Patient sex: F
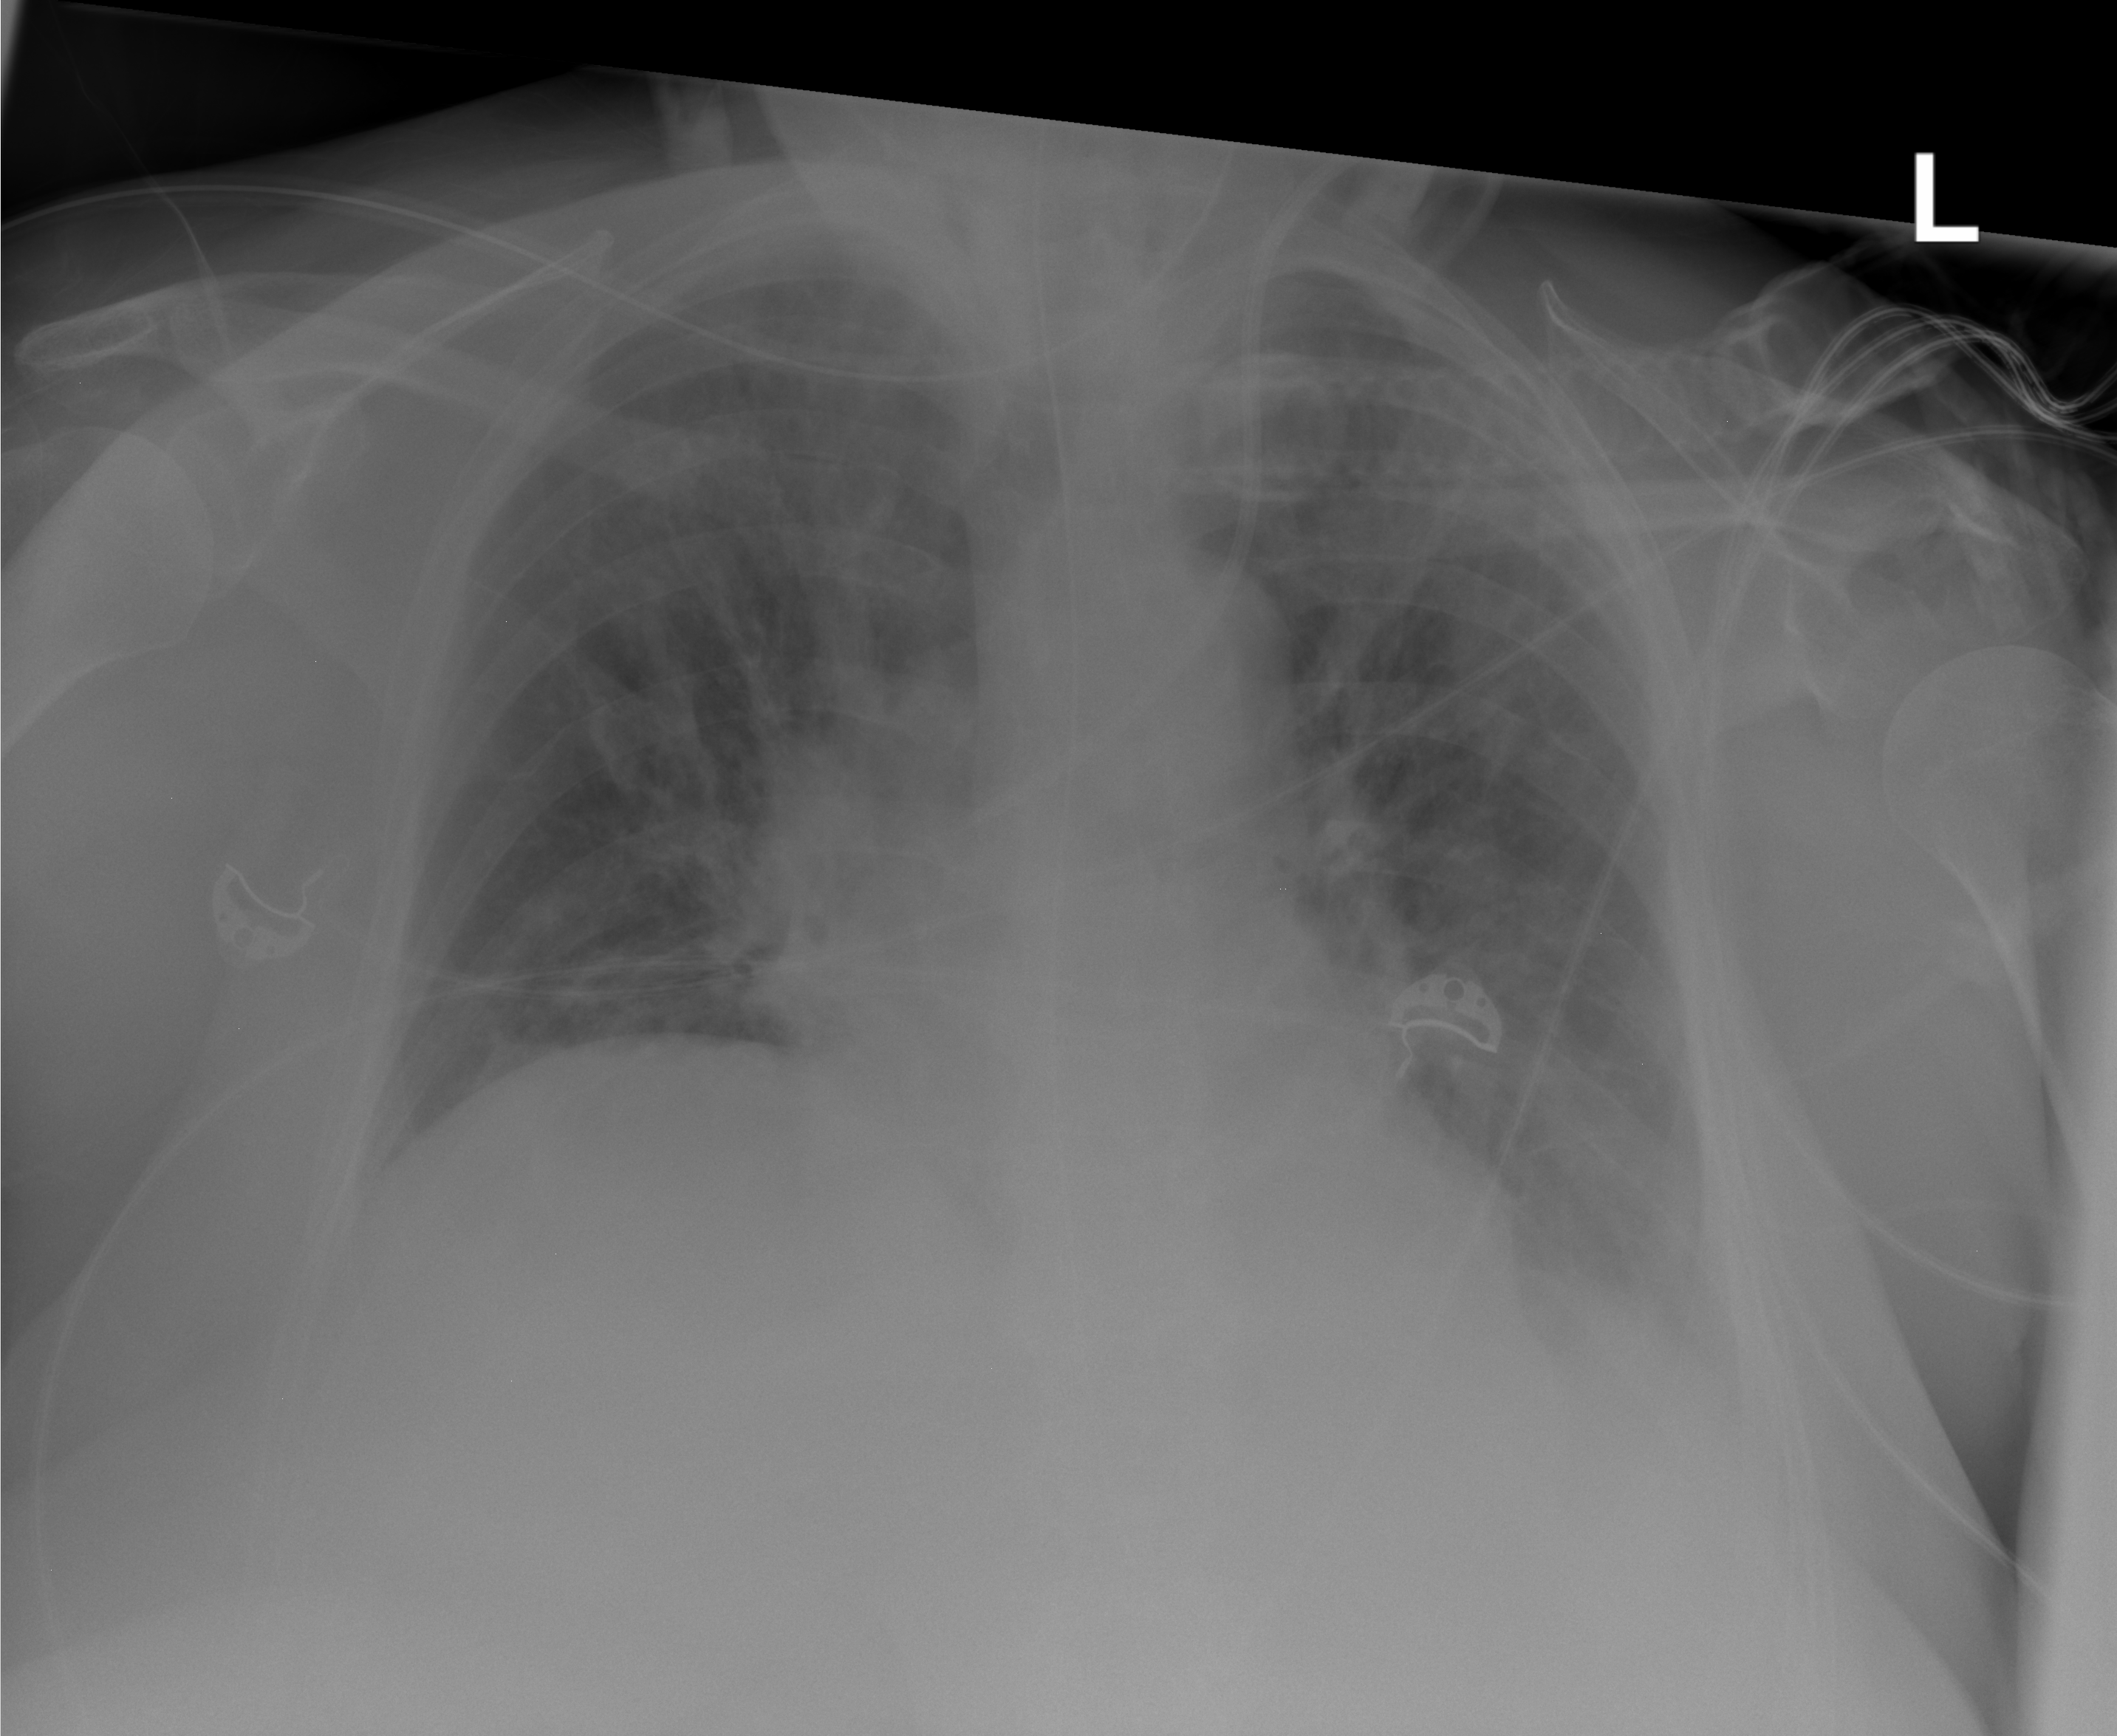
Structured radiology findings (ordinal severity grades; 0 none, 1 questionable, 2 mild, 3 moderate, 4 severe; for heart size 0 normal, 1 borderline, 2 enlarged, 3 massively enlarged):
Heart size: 2
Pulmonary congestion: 2
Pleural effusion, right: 1
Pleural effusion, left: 2
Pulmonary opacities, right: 3
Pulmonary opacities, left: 3
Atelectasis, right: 2
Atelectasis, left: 2